Brain MRI, t2w sequence, axial 2D slice.
Patient: age 35, sex F, weight 95 kg, height 1.95 m
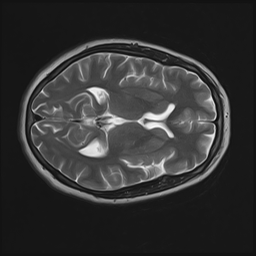